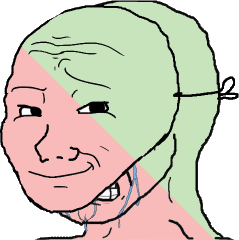
Label: 5_Crying_Wojak